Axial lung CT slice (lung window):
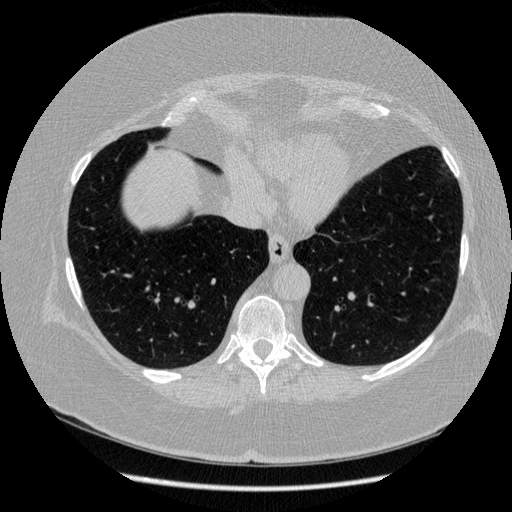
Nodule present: no